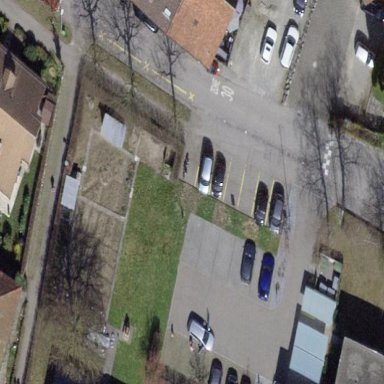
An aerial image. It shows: Parking area with surface.